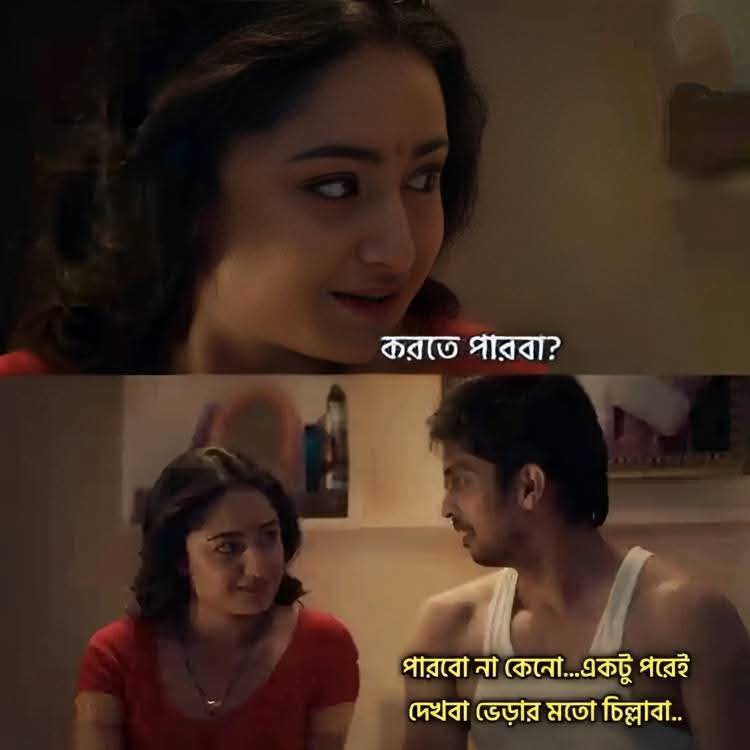
Text: করতে পারবা?
পারবো না কেনো...একটু পরেই দেখবা ভেড়ার মতো চিল্লাবা..
Label: Non Hate